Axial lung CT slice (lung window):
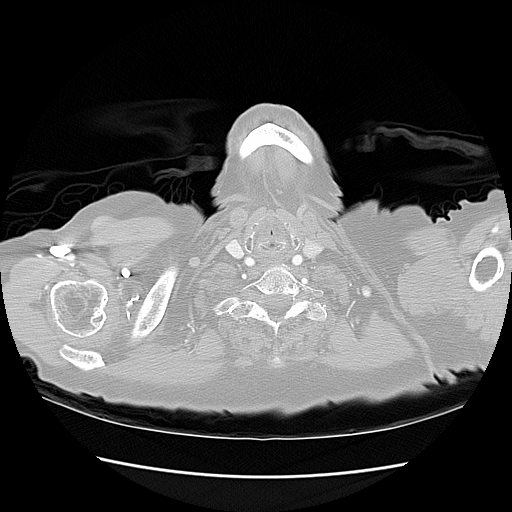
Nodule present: no